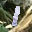
Label: 1